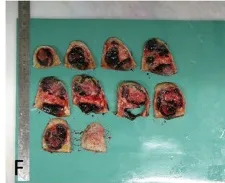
(F) Macroscopic view of sliced PTC.
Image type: medical_photograph (oral_photograph)